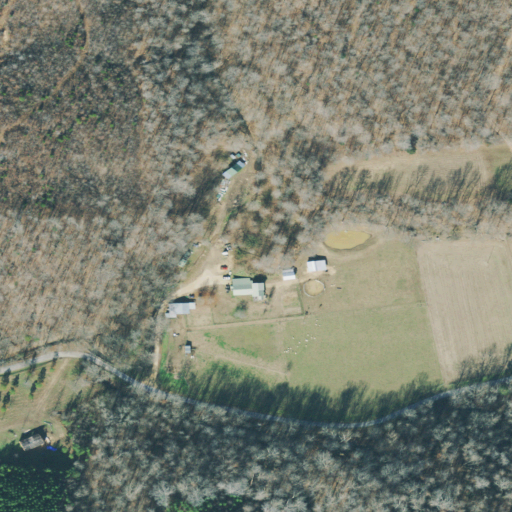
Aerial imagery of valley in Tennessee named Cane Patch Hollow containing deciduous forest, pasture, mixed forest, open development, shrub, and low intensity development